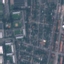
Label: Residential